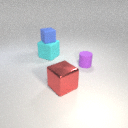
large cyan rubber cube below small blue rubber cube